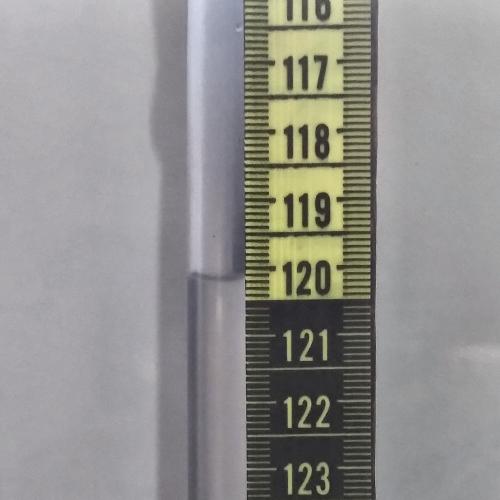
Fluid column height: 120.2 cm